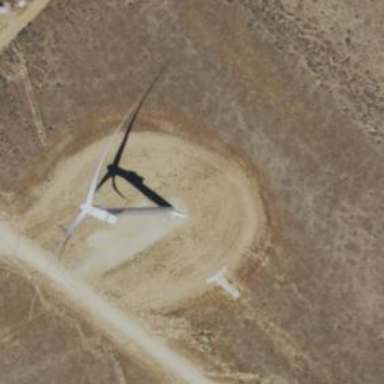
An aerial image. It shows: Wind generator powered by wind turbines of horizontal axis type. It is manufactured by Vestas.